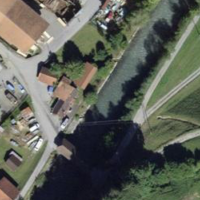
EUNIS habitat code: 55
Species observed at this site:
Campanula glomerata